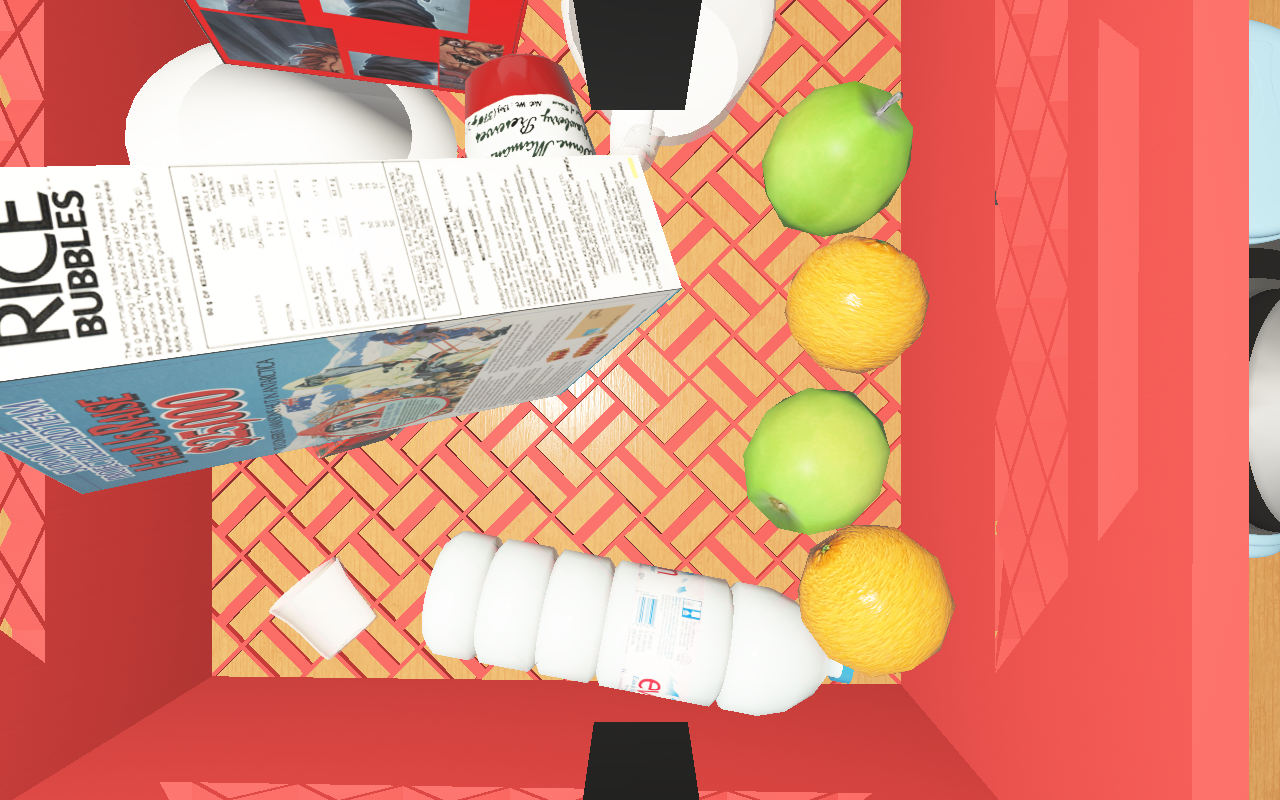
Objects in the scene:
carafe
water bottle
apple
apple
orange
orange
plate
glass
wineglass
biscuit box